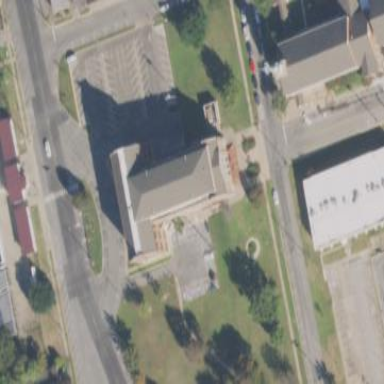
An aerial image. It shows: Courthouse building.